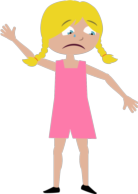
sad girl arm up